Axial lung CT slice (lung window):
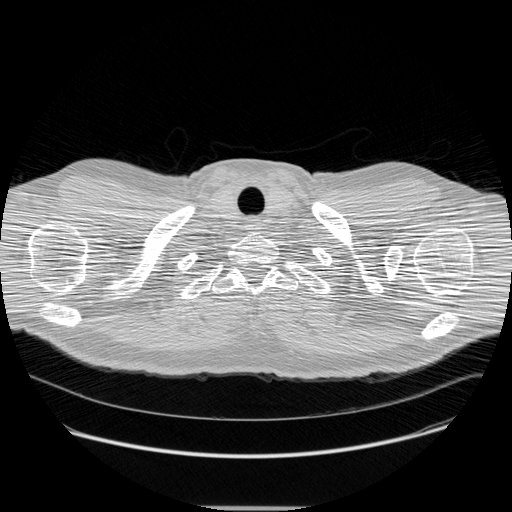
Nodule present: no